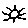
Label: sun